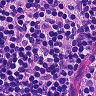
Metastatic tissue present: no